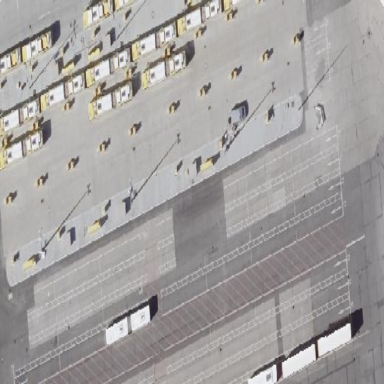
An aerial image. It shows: Parking area with asphalt surface.